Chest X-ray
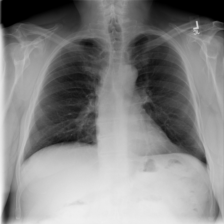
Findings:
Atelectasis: negative
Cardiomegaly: negative
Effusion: negative
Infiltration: negative
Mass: negative
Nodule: negative
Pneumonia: negative
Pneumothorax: negative
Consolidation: negative
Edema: negative
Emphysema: negative
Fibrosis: negative
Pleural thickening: negative
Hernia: negative